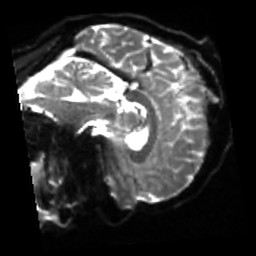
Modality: sbref
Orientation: sagittal
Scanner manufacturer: siemens
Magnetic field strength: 3 T
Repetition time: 4 s
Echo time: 0.0594 s